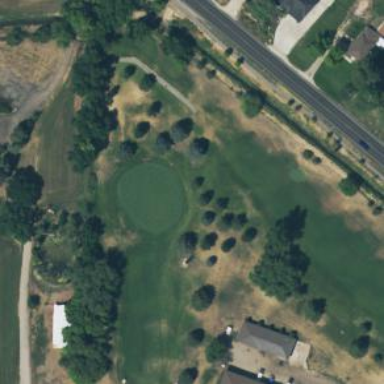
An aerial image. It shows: View of golf hole.